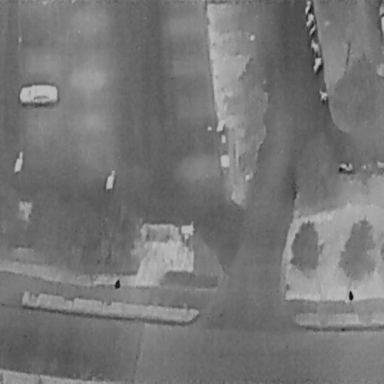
There is a Car in the infrared image.